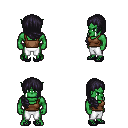
a pixel art fantasy rpg character, male body template, orc, green skin, brown pirate shirt, white pants, raven right-swept hairstyle, ghillies, four views (front, back, left, right), 2x2 character sprite sheet, small pixel art, hard edges, no anti-aliasing